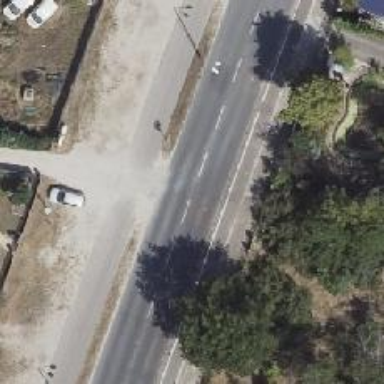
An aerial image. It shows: Service road.